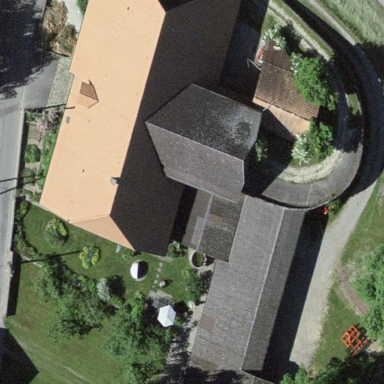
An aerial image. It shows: Farm building.